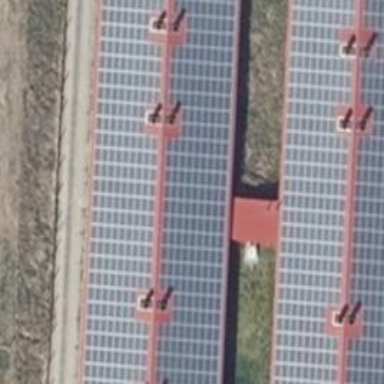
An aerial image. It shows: Solar photovoltaic panel generator producing electricity in small installation.